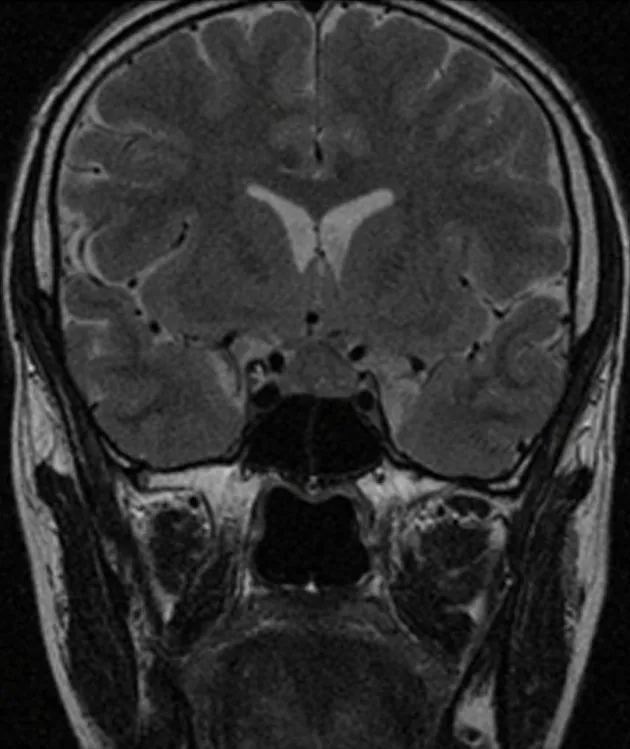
Brain magnetic resonance imaging (MRI) sections. Brain MRI, showing a homogenous and diffuse pituitary enlargement of up to 1.1 cm, which extended to the suprasellar region and contacted the optic chiasm, blurring of the pituitary stalk, absence of clear differentiation between the anterior and posterior lobes, and no signs of hemorrhage or adenomas. Frontal T2-weighted.
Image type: radiology (mri)